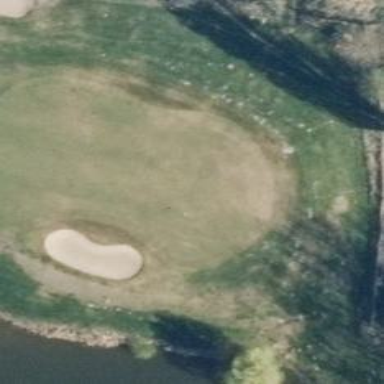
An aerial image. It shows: Golf green.